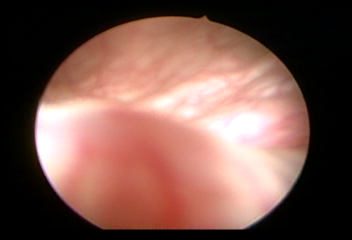
Modality: WLC
Class: Normal mucosa
Bladder cancer association: No